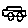
Label: car